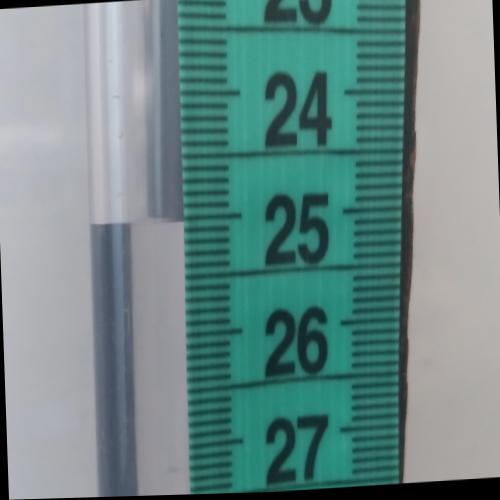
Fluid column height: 25.0 cm